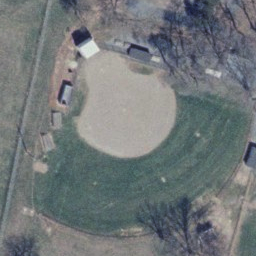
Label: baseball diamond